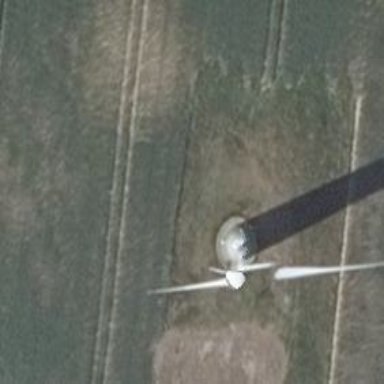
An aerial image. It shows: Wind generator is in the picture.